Question: I have some JSON which I would like to put into a table, but one of the items in the dict should be in a separate table at the top.
'''
{
"test": {
"col1": 1, "col2": 2, "col3": 3, "col4": 4, "col5": 5
},
"test2": {
"col1": 1, "col2": 2, "col3": 3, "col4": 4, "col5": 5
}
}
'''
I would like to loop through the test dict's and parse table from them underneath each other like this:

I have it working for the 1/2/3/4/5 table but am unable to put the upper row in the code as well... with:
'''
$(function() {
var tbody = $("<tbody />"),
tr;
$.each(trades, function(_, obj) {
tr = $("<tr />");
$.each(obj, function(_, text) {
tr.append("<td>" + text + "</td>")
});
tr.appendTo(tbody);
});
tbody.appendTo("#trades_table");
})
'''
'''
<table class="table" id="trades_table">
<thead>
<tr>
<th>1</th>
<th>2</th>
<th>3</th>
<th>4</th>
<th>5</th>
</tr>
</thead>
</table>
'''
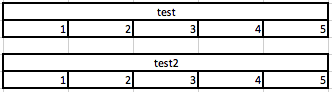
Answer: All you need to do is append a 'row' with 'colspan' of '5' with text as key value before iterating over the array like this:
'''
var trades={
"test": {
"col1": 1, "col2": 2, "col3": 3, "col4": 4, "col5": 5
},
"test2": {
"col1": 1, "col2": 2, "col3": 3, "col4": 4, "col5": 5
}
};
$(function() {
var tbody = $("<tbody />"),
tr;
$.each(trades, function(_, obj) {
tr = $("<tr />");
tr.append("<td colspan='5' align='center'>" + _ + "</td>")
tr.appendTo(tbody);
tr = $("<tr />");
$.each(obj, function(_, text) {
tr.append("<td>" + text + "</td>")
});
tr.appendTo(tbody);
});
tbody.appendTo("#trades_table");
})
'''
'''
<script src="https://ajax.googleapis.com/ajax/libs/jquery/2.1.1/jquery.min.js"></script>
<table class="table" id="trades_table" border="1">
<thead>
<tr>
<th>1</th>
<th>2</th>
<th>3</th>
<th>4</th>
<th>5</th>
</tr>
</thead>
</table>
'''
Updated to make 'col3' as header
'''
var trades={
"test": {
"col1": 1, "col2": 2, "col3": 3, "col4": 4, "col5": 5
},
"test2": {
"col1": 1, "col2": 2, "col3": 3, "col4": 4, "col5": 5
}
};
$(function() {
var tbody = $("<tbody />"),
tr;
$.each(trades, function(_, obj) {
tr = $("<tr />");
tr.append("<td colspan='5' align='center'>" + obj['col3'] + "</td>")
tr.appendTo(tbody);
tr = $("<tr />");
$.each(obj, function(_, text) {
tr.append("<td>" + text + "</td>")
});
tr.appendTo(tbody);
});
tbody.appendTo("#trades_table");
})
'''
'''
<script src="https://ajax.googleapis.com/ajax/libs/jquery/2.1.1/jquery.min.js"></script>
<table class="table" id="trades_table" border="1">
<thead>
<tr>
<th>1</th>
<th>2</th>
<th>3</th>
<th>4</th>
<th>5</th>
</tr>
</thead>
</table>
'''